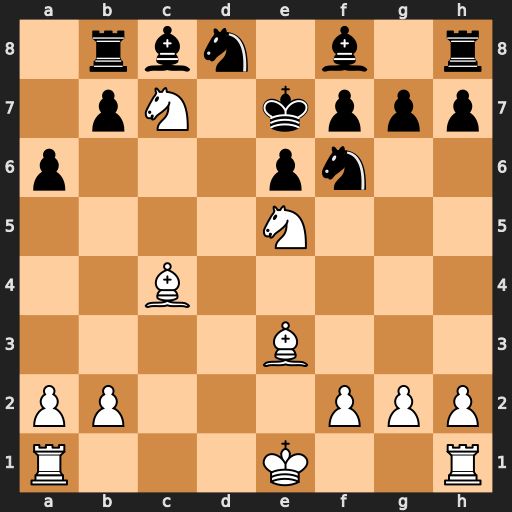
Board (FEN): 1rbn1b1r/1pN1kppp/p3pn2/4N3/2B5/4B3/PP3PPP/R3K2R
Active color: w
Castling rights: KQ
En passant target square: -
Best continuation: Bc5#